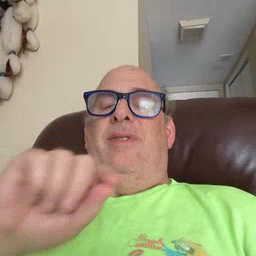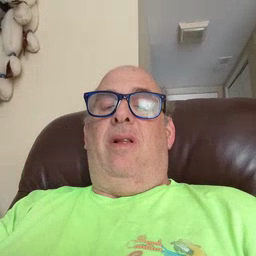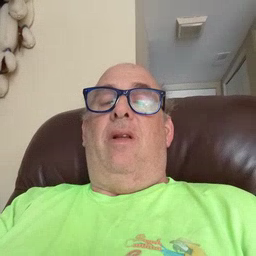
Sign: pencil